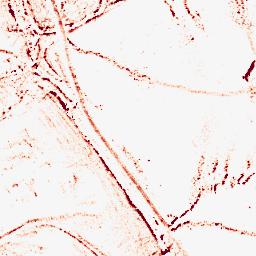
Category: morphological
Decomposition family: morphological_ellipse
Decomposition parameters: operation: opening
width: 5
height: 5
Upsampling method: sinc_blackman
Upsampling parameters: scale: 2
kernel_size: 8
Upsampling scale: 2